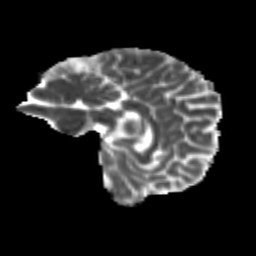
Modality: MD
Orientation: sagittal
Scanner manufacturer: siemens
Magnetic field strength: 3 T
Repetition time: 9.2 s
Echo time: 0.084 s